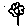
Label: flower